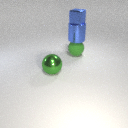
large blue metal cylinder above large green rubber sphere